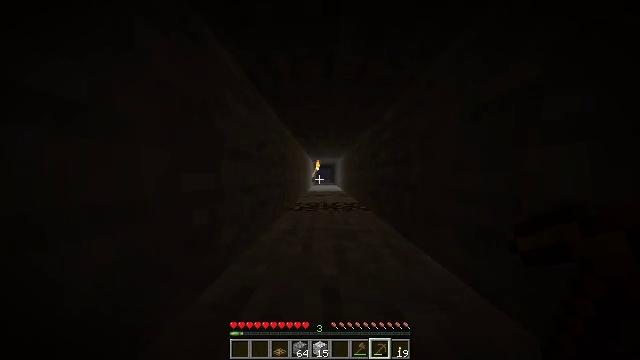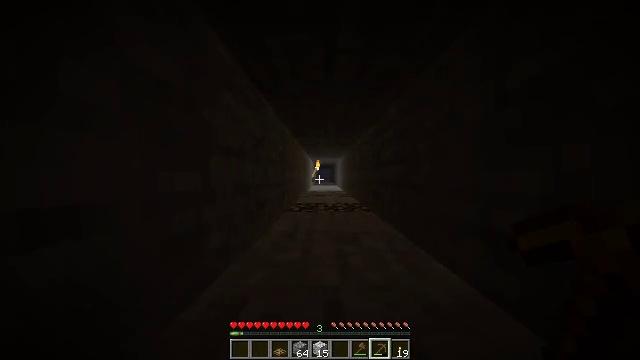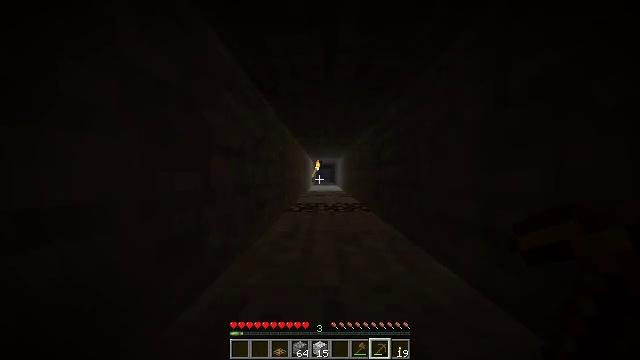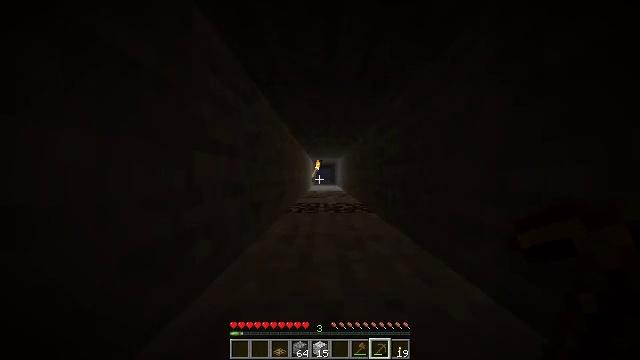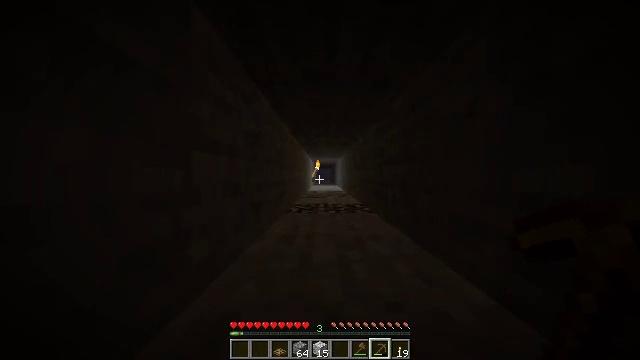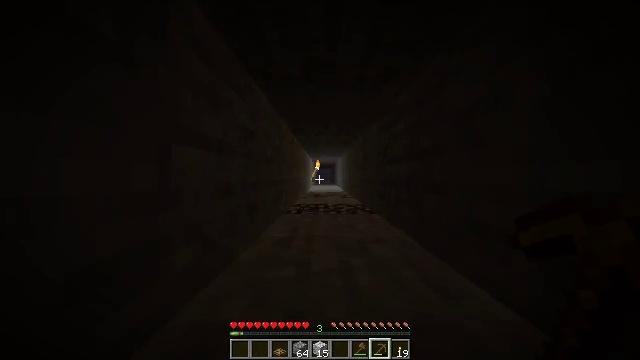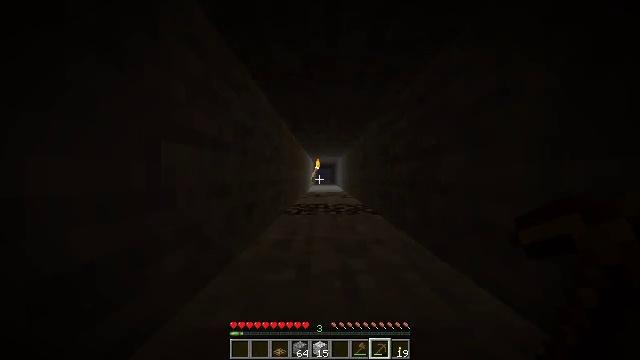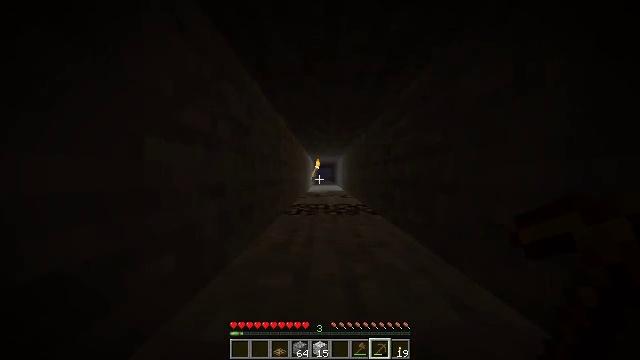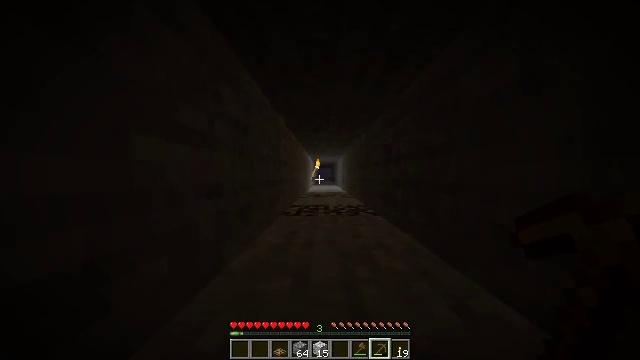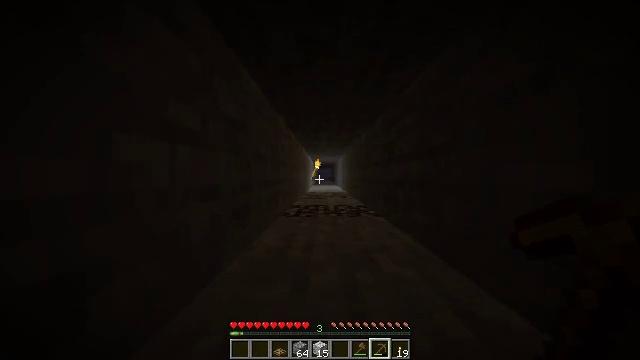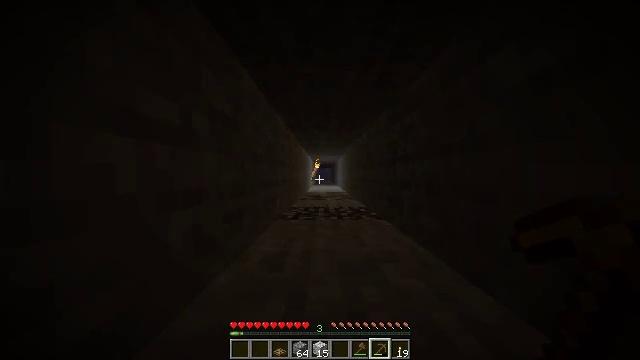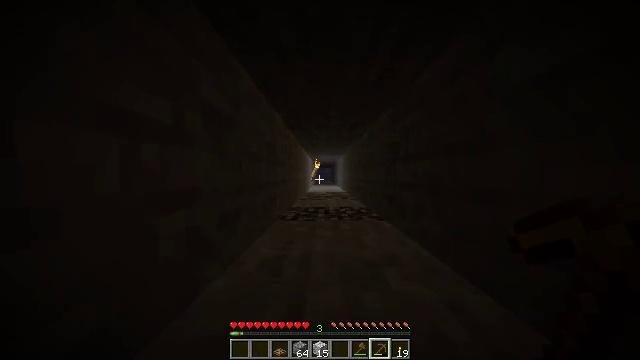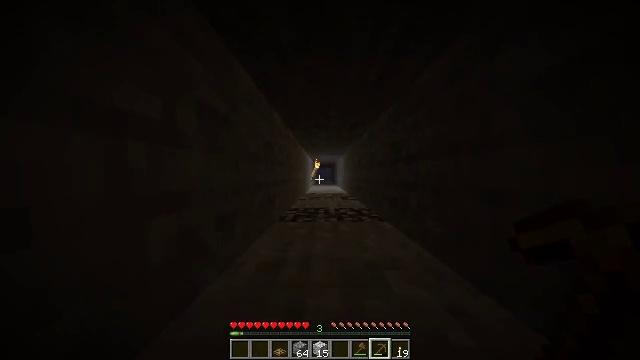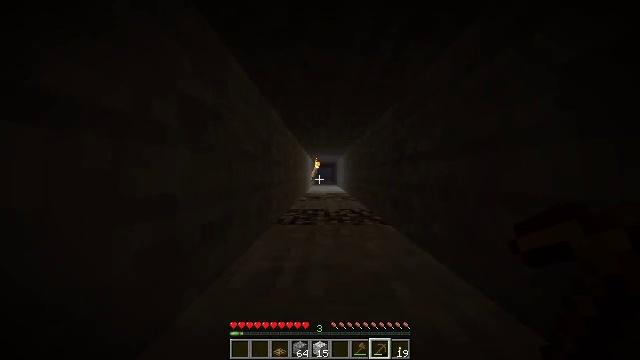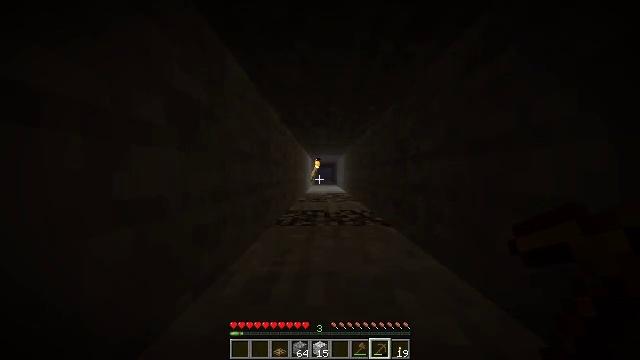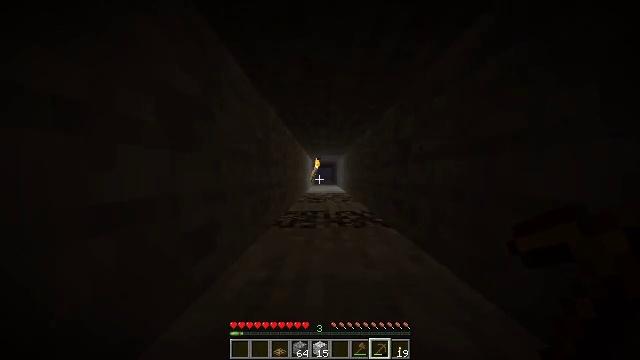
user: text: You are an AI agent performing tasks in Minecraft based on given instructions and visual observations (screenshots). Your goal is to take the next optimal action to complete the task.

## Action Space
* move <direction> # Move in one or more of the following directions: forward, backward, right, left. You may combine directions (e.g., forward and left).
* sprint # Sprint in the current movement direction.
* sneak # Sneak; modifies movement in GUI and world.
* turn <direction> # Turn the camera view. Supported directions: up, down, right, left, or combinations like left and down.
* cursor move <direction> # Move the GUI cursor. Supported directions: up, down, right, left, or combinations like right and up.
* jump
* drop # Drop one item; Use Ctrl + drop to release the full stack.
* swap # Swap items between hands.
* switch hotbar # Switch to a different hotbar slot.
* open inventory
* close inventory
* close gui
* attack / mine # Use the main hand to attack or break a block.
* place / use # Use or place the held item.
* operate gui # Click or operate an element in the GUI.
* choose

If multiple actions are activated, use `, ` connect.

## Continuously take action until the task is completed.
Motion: motion action
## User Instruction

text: Destroy the wall torch to gather it.
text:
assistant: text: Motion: move forward
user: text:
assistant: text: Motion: move forward
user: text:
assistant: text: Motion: move forward
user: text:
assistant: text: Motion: move forward
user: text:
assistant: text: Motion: move forward
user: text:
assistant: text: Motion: move forward
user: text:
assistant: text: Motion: move forward
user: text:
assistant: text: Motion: move forward
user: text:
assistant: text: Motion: move forward
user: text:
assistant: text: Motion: move forward
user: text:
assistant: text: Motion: move forward
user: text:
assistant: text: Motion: move forward
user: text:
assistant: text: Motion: move forward
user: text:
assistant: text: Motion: move forward
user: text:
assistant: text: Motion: move forward
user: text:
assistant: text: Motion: move forward
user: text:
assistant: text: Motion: move forward
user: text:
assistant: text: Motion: move forward
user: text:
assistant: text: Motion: move forward
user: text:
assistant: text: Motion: move forward
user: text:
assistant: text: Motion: move forward
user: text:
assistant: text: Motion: move forward
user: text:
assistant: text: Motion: move forward
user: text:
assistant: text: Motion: move forward
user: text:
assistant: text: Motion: move forward
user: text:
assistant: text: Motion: move forward
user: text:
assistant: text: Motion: move forward
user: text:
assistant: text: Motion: move forward
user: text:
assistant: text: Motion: move forward
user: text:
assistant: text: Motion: move forward